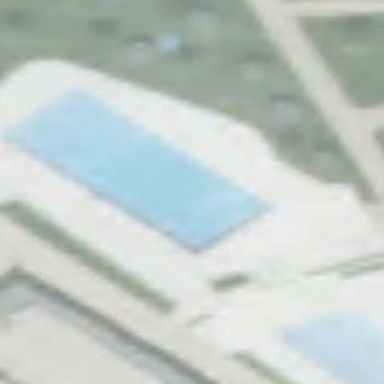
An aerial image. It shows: Swimming pool located in leisure land.